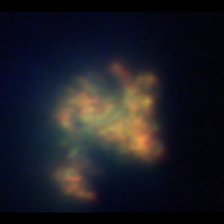
Taxon: Unknown_detritus
Group: Unknown